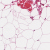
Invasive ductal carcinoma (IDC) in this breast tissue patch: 0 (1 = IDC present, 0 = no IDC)